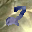
Label: 2